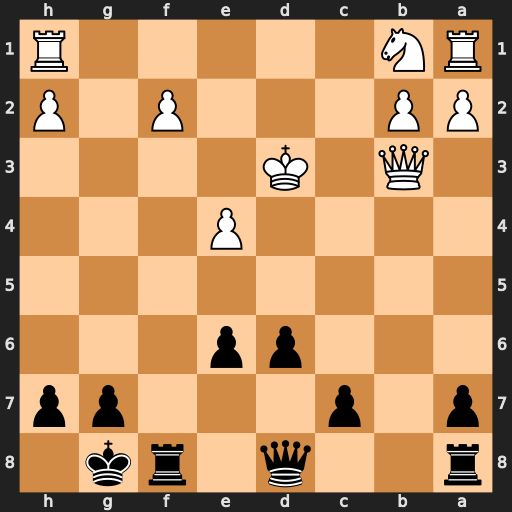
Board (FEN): r2q1rk1/p1p3pp/3pp3/8/4P3/1Q1K4/PP3P1P/RN5R
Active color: b
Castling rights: -
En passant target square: -
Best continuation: Rf3+ Kc2 Rxb3